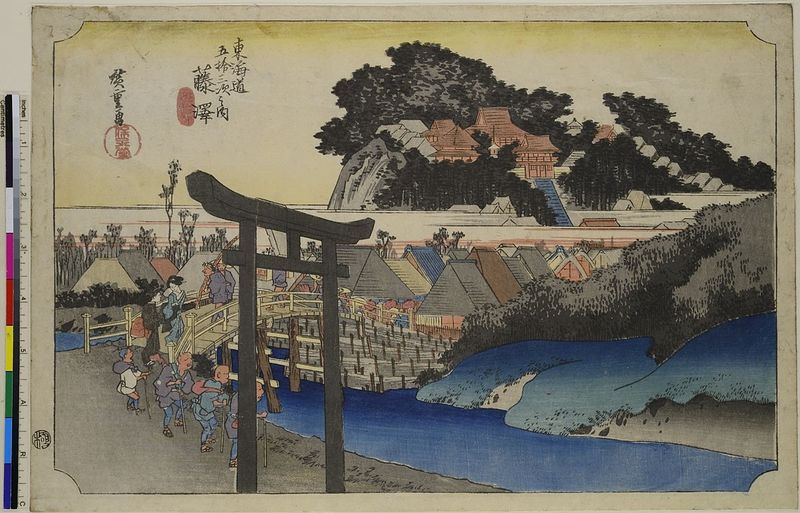
Titel: Fujisawa: Der Yugyo Tempel, Blatt 7 aus der Serie: Die 53 Stationen des Tokaido, Hoeido Edition
Künstler: Utagawa Hiroshige
Standort: Hamburg
Institution: Museum für Kunst und Gewerbe Hamburg
Schlagwörter: fluss, frauen, weg, leute, architektur, häuser, brücke, pfad, holzschnitt, ort, dorf, dächer, tor, stadtansicht, asien, druckgraphik, druckgrafik, tempel, viadukt, zeit, reisende, farbholzschnitt, tourismus, reisen, pilger, landschaften, landschaftsdarstellung, edo, invaliden, reproduktionen, druckerzeugnisse, gewässer, landstraße, aquädukt, heiligtümer, torii, ukiyo, poststraße, handelsstraße, tempeltor